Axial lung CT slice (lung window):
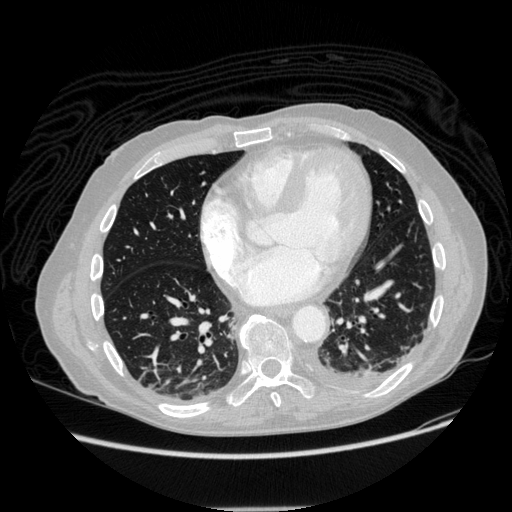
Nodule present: no